Question: I'm developing an app for iPhone using Xcode and PhoneGap and HTML, and ChildBrowser. I'm trying to display a PDF that is being retrieved from Dropbox (the site has been added to the External Array list in Cordova.plist) but the error comes up in the 'console' and i don't understand what's wrong. in Cordova.plist, i added to the Plugin Dictionary;

The JavaScript is;
'''
childbrowser = ChildBrowser.install();
function viewOnline(site) {
cordova.exec("ChildBrowserCommand.showWebPage", encodeURI(site));
}
'''
and the HTML is;
'''
<button onclick="viewOnline('http://dl.dropbox.com/u/97184921/Internship%20Stuff/Holidays.pdf');">View Online</button></li>
'''
I'm fairly new to ChildBrowser and don't really understand what's wrong; how do i fix the code?
this is the full error that comes up in the console if it helps;
<URL>
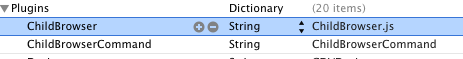
Answer: I answered it myself - you need to make sure ChildBrowser files are in the folder in Xcode (can be seen to the left of the screen underneath the index.html files etc - may be empty at first